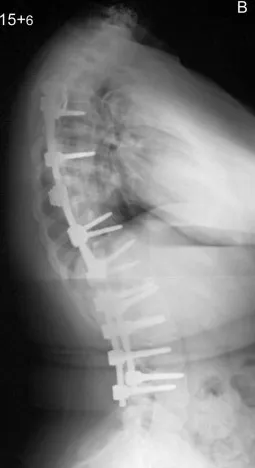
Lateral. Radiographs of the spine show correction of the thoracic and lumbar scoliosis to 45 and 40. And a balanced spine in both the coronal and sagittal planes.
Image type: radiology (x_ray)